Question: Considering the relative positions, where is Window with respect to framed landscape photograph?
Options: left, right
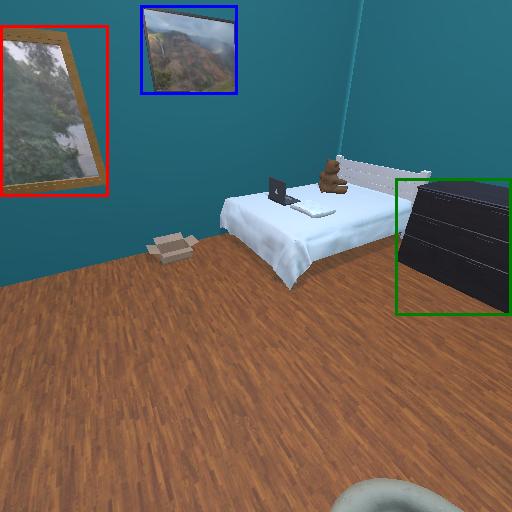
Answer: left